Question: I know that similar questions have been asked but I want to highlight ,using conditional formatting, matching rows in one list based on on another list.
On the provided picture the fifth row in the second list is highlighted because both the ID and days match with a record from the first list.
That means that I don't care about the client and provider columns but also means that the third row won't be highlighted ,for example, because it match the id column but not the days.

I have found examples with conditional formatting but only matching one column.
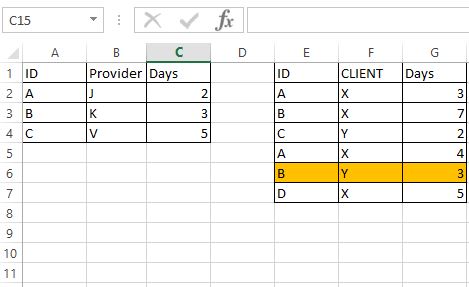
Answer: Concatenate and then match.
That is, make a hidden column (say, column D) in your first table with the formula
'''
=A2 & "##" & C2
'''
Then, to find, use the concatenate string as your lookup parameter and look in the concatenated column. Something like:
'''
=IF(ISNA(MATCH(E2&"##"&G2, $D$2:$D$4, 0)), FALSE, TRUE)
'''
If you don't want to use an extra column for this intermediate calculation, then look into using array formulas.